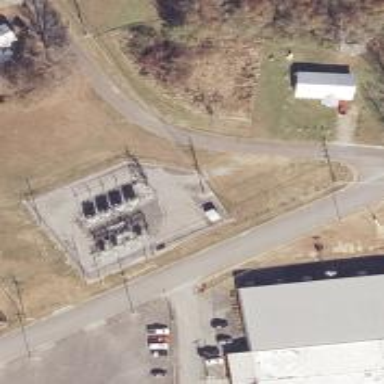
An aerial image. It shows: Distribution substation surrounded by fence.